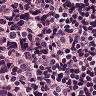
Metastatic tissue present: yes